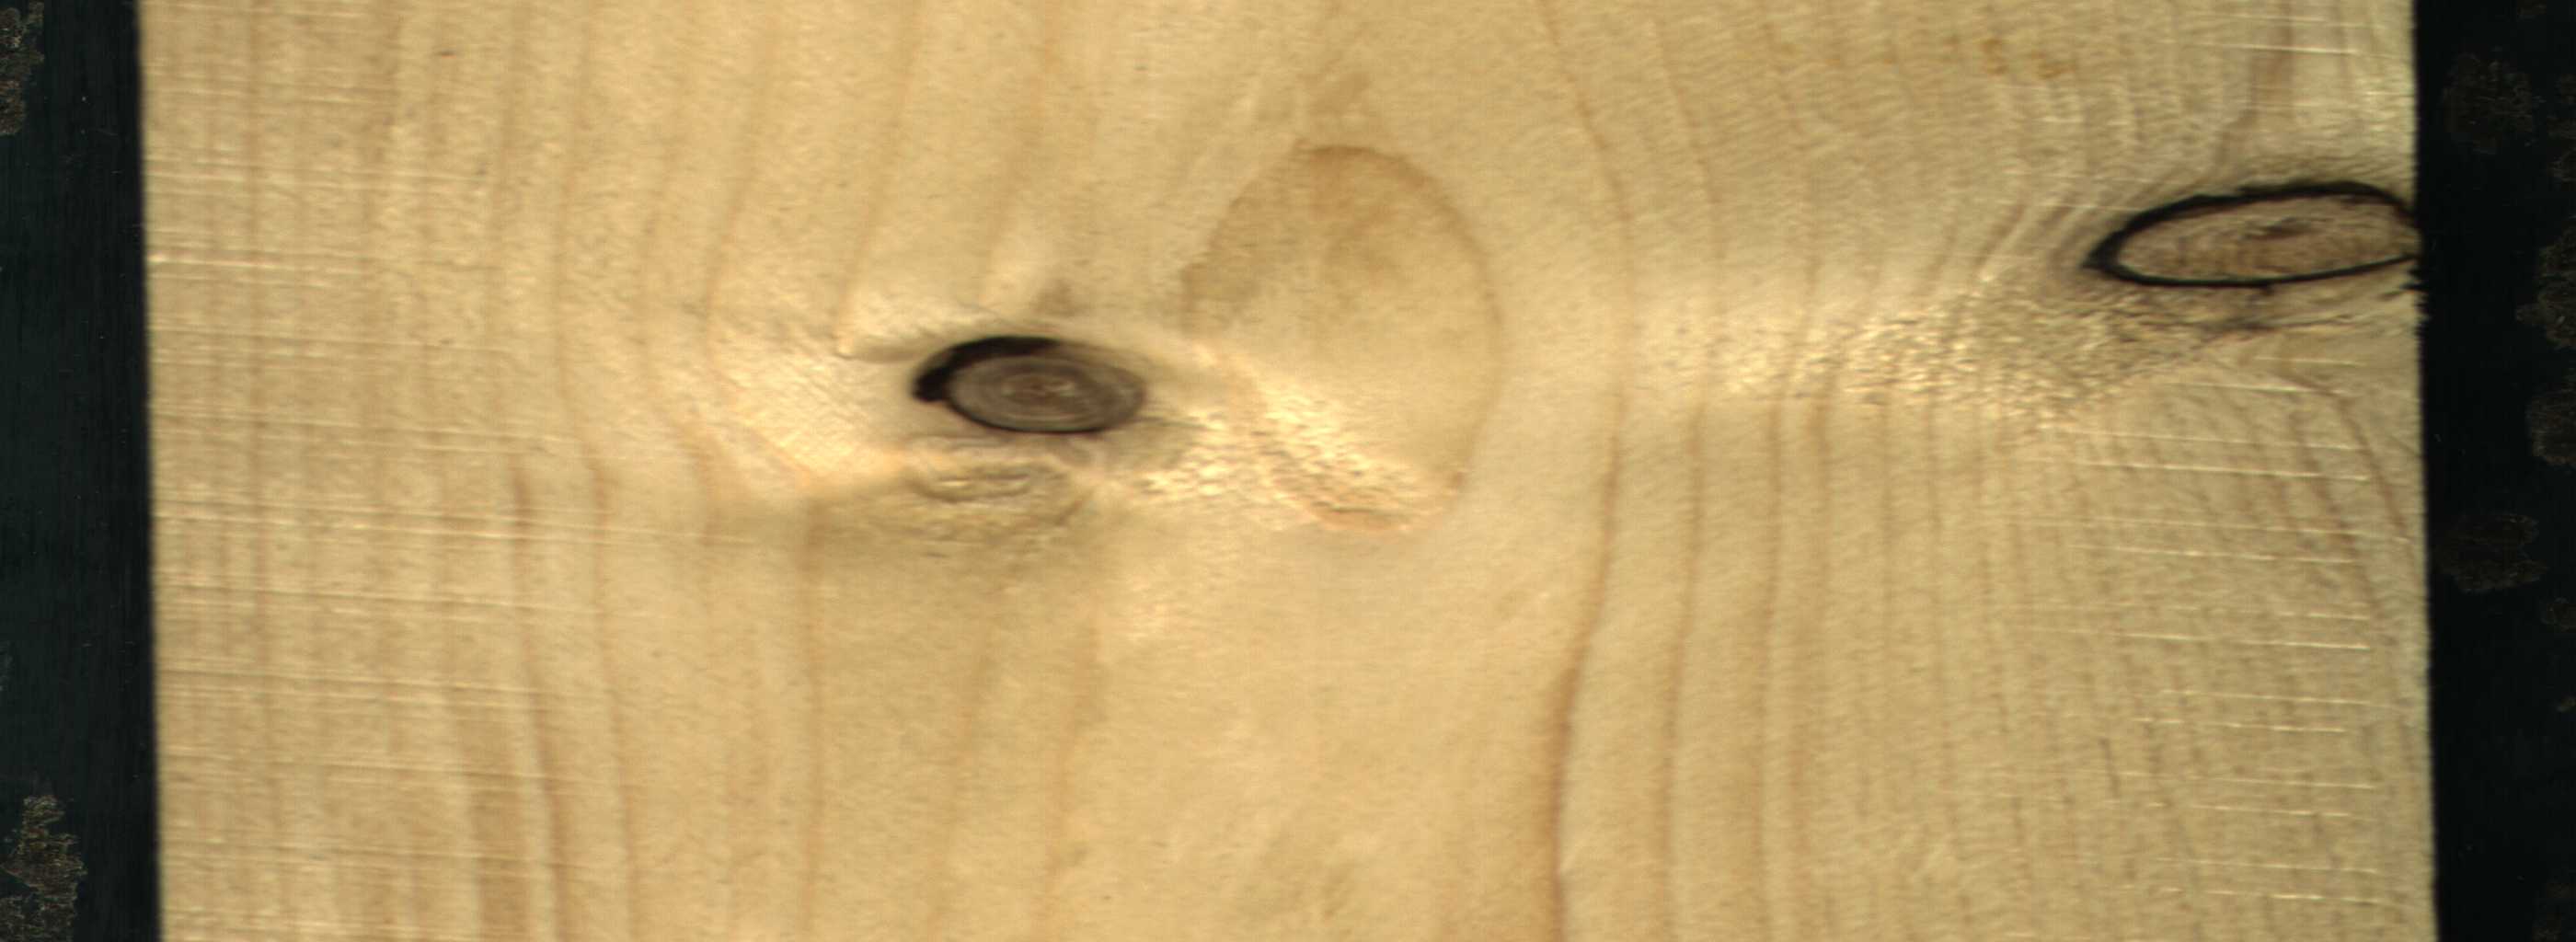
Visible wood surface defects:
Dead_Knot
Dead_Knot